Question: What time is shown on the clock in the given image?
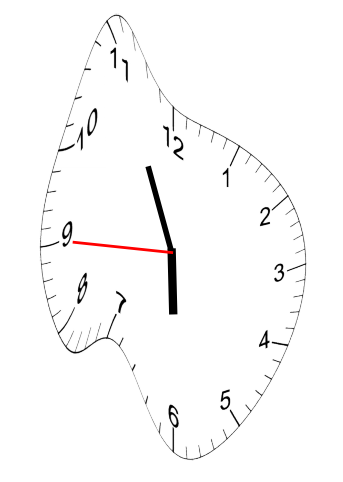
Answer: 05:55:45